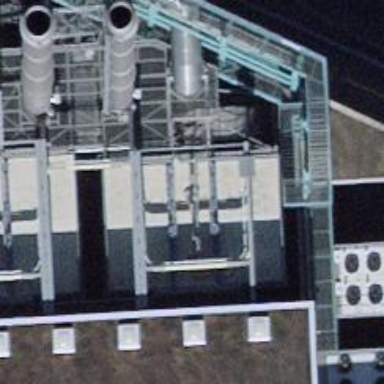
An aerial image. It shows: Chimney that is man-made.